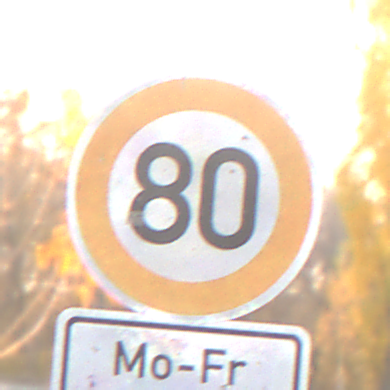
Verkehrszeichen: Geschwindigkeit80
Zusatzzeichen unten: ZeitangabenMitBeschraenkungAufWochentage2
Umgebung: Roofed, Suburban
Tageszeit: SunriseSunset
Wetter: Clear
Licht: Natural
Jahreszeit: NotSpecified
Kontrast: MediumContrast